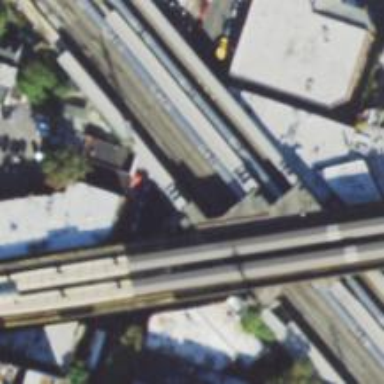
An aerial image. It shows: Bridge over electrified railway tracks.